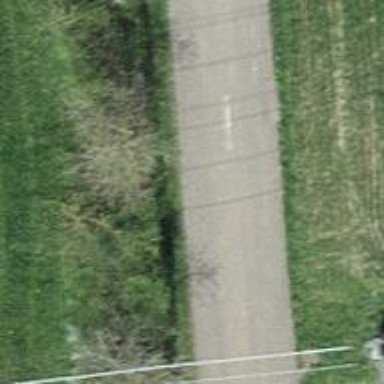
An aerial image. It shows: Tertiary road with asphalt surface.